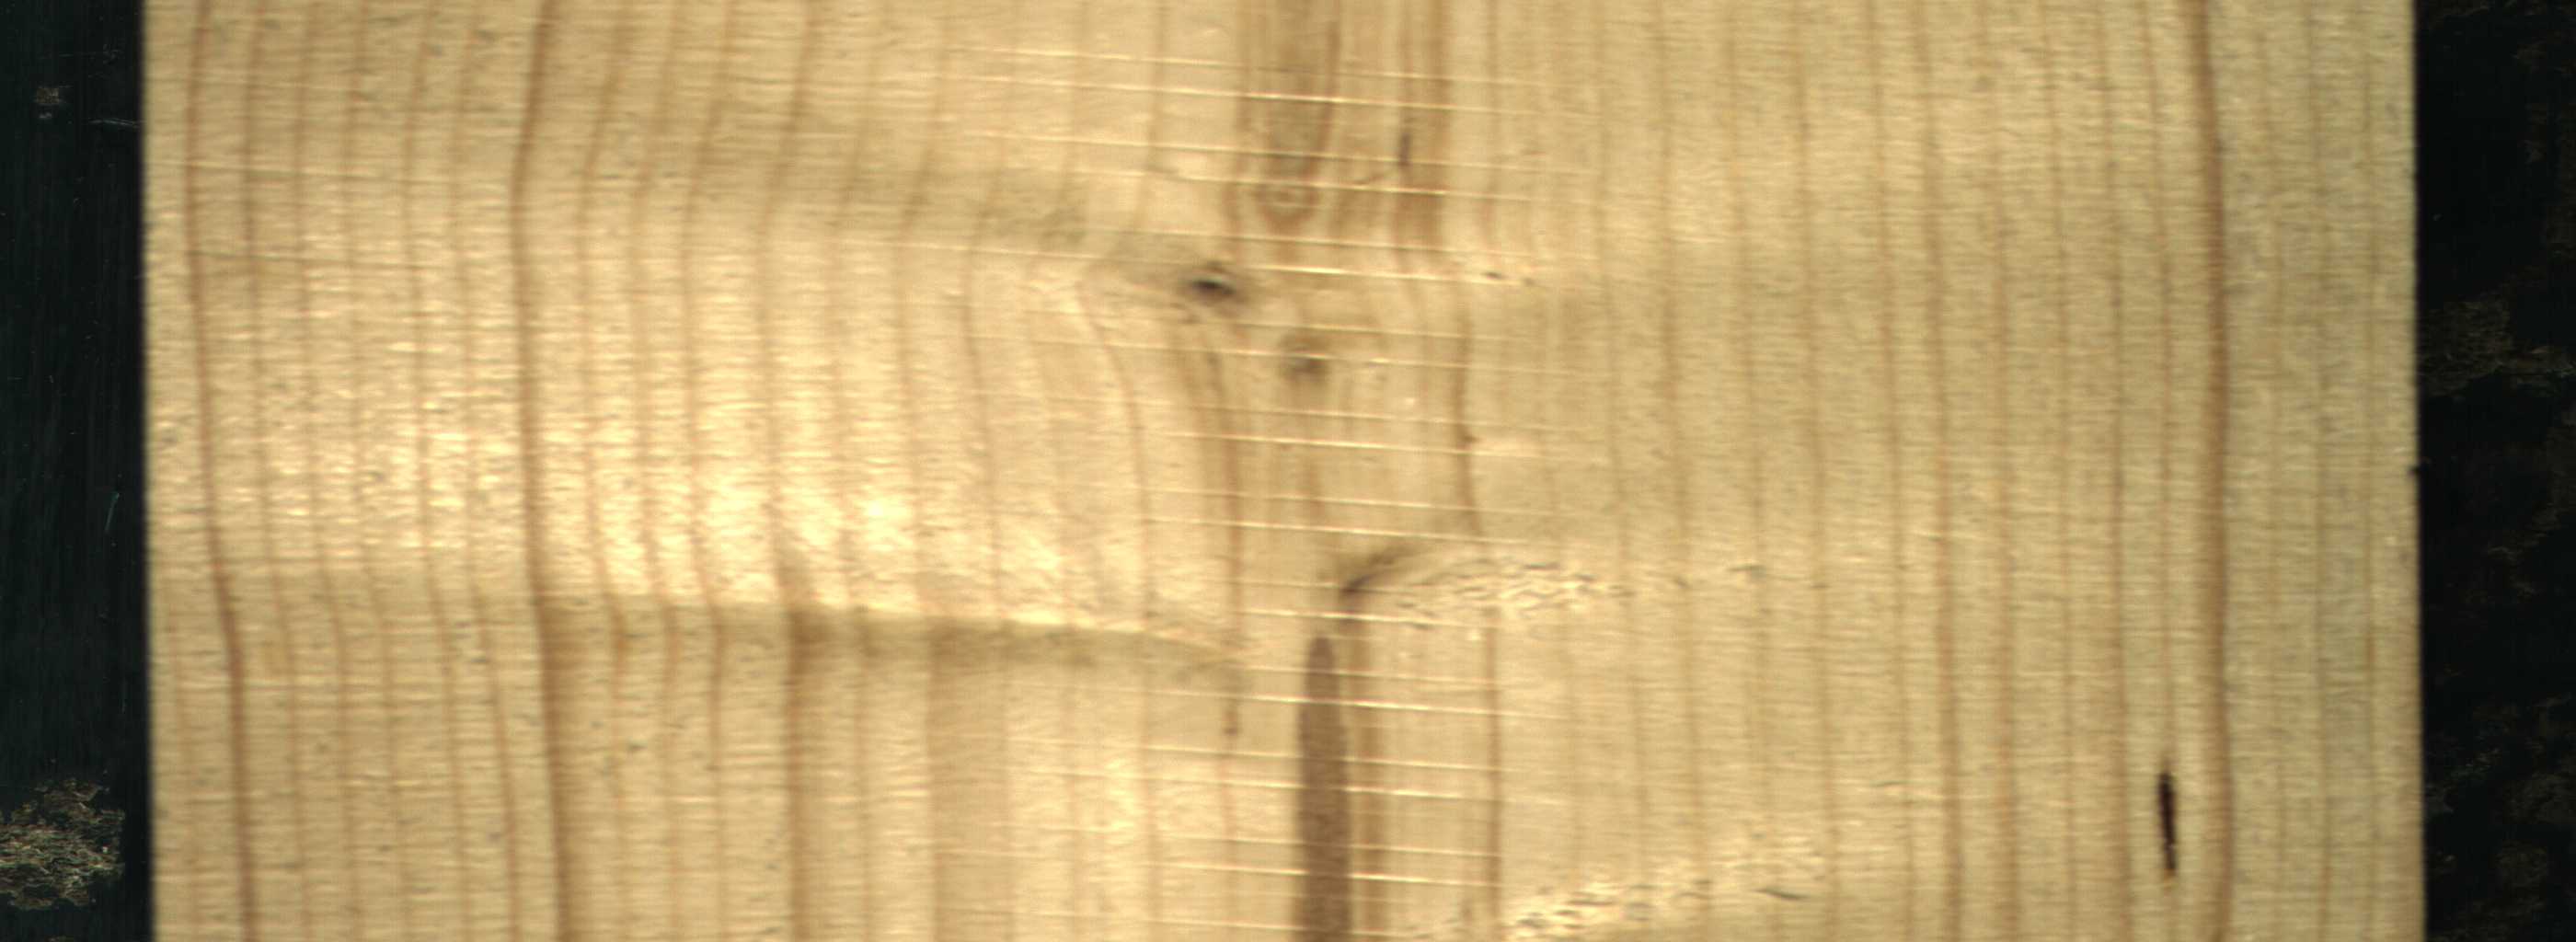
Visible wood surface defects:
Marrow
resin
Live_Knot
Live_Knot